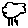
Label: cloud